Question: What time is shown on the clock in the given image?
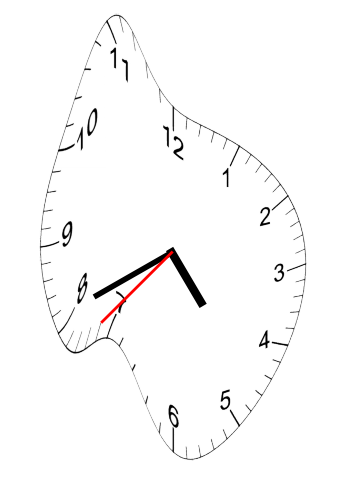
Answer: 04:40:37